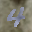
Label: 4